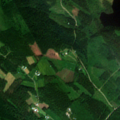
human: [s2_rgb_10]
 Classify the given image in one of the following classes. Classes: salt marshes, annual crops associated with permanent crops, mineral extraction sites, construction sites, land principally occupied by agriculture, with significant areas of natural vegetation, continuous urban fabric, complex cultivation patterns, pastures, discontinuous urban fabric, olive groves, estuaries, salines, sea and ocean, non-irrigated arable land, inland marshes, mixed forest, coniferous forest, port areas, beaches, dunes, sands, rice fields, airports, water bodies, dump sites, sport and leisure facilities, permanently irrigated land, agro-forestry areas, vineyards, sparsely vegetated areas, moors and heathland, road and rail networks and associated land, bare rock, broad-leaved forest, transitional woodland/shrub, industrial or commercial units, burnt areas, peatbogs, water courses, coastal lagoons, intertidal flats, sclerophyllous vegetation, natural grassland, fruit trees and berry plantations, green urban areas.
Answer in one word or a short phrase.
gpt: land principally occupied by agriculture, with significant areas of natural vegetation, broad-leaved forest, coniferous forest, mixed forest